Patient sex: F
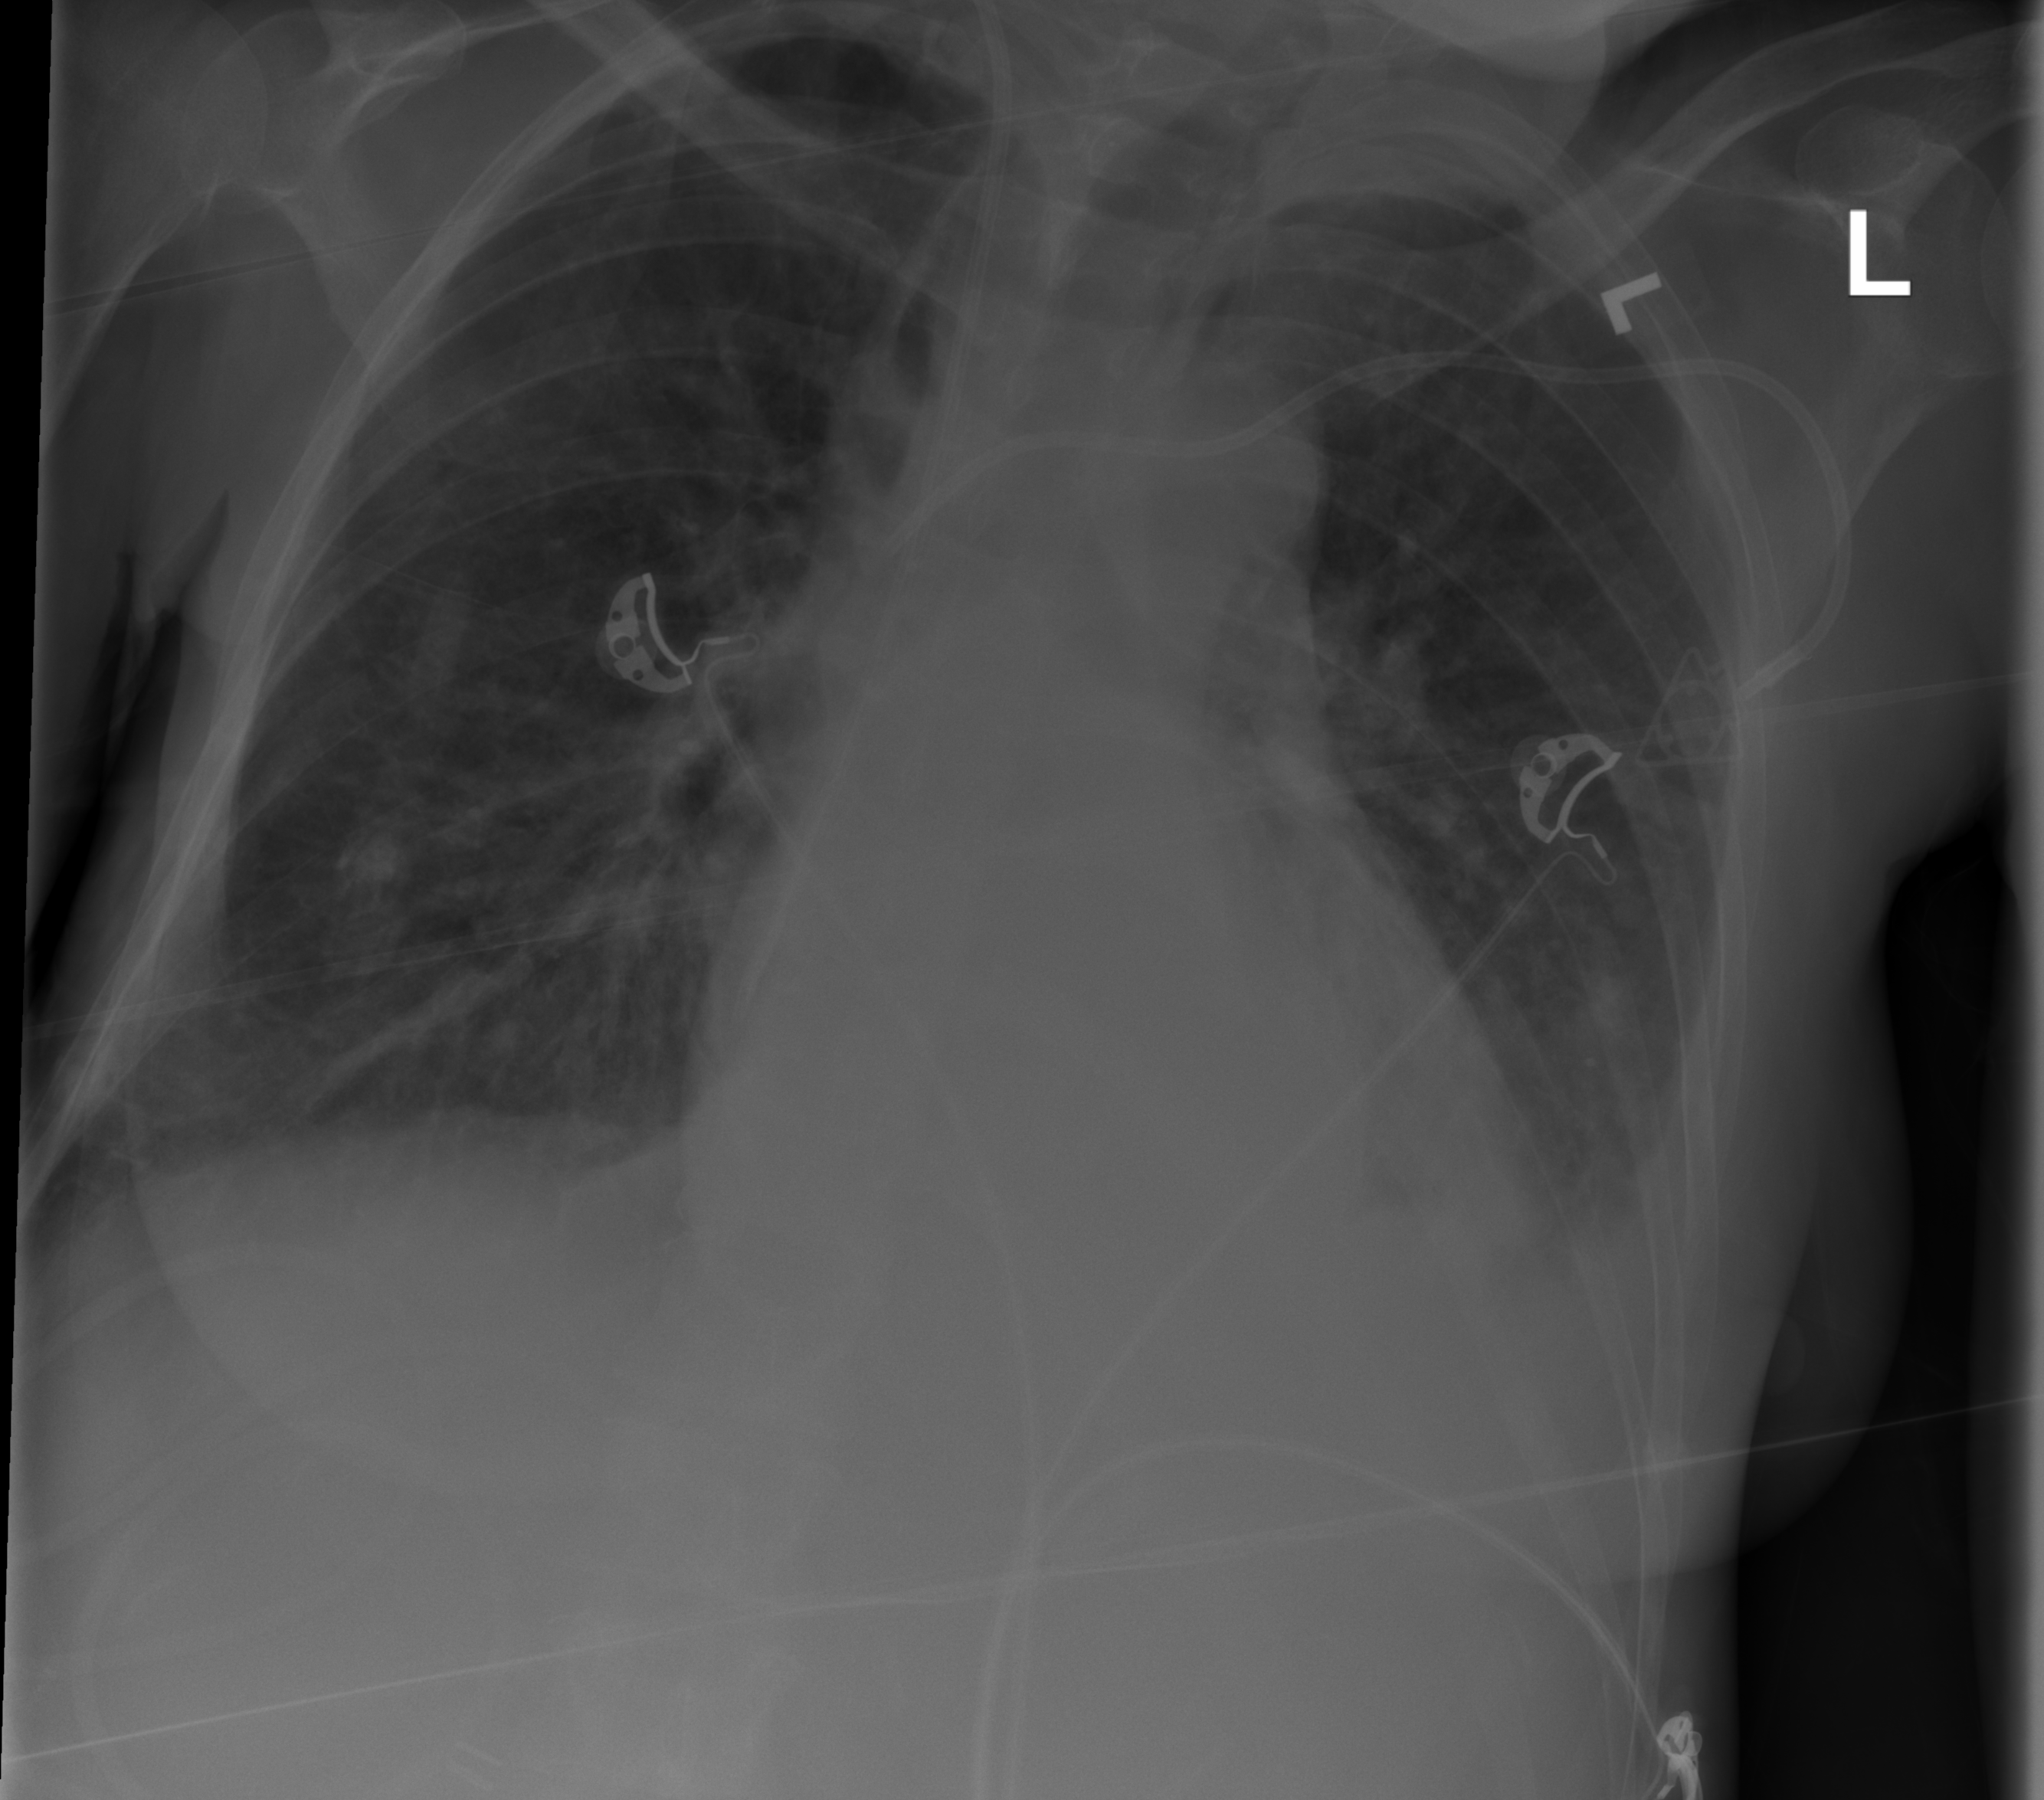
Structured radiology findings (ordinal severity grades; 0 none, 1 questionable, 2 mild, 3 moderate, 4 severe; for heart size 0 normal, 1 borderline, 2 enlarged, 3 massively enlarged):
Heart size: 2
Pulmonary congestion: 2
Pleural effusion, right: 2
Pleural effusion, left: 2
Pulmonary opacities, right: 0
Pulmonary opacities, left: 2
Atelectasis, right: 2
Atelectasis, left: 2